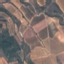
Label: PermanentCrop